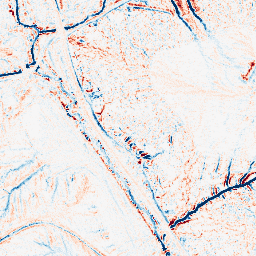
Category: edge_preserving
Decomposition family: median
Decomposition parameters: size: 7
Upsampling method: sinc_hamming
Upsampling parameters: scale: 4
kernel_size: 16
Upsampling scale: 4